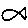
Label: fish